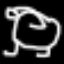
Label: frog